Aerial crown-view tile of a tropical tree (Barro Colorado Island, Panama), acquired 20240813:
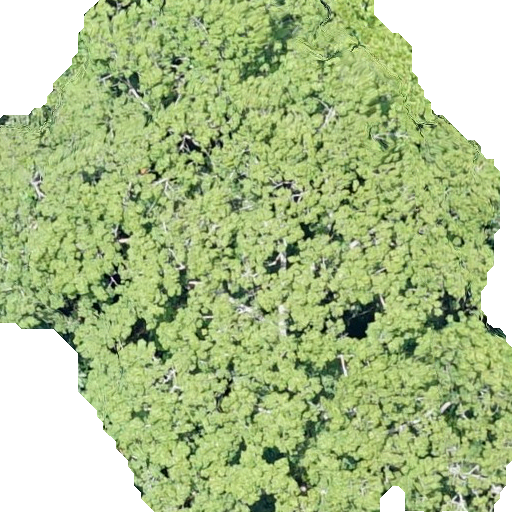
Species: Ceiba pentandra
GBIF accepted scientific name: Ceiba pentandra
Crown area: 346.325 m²